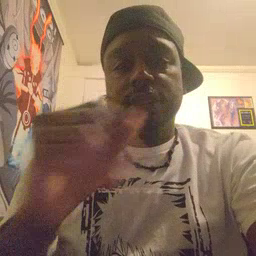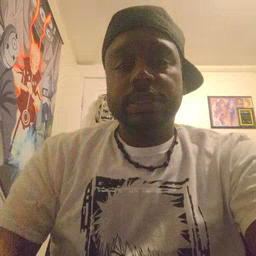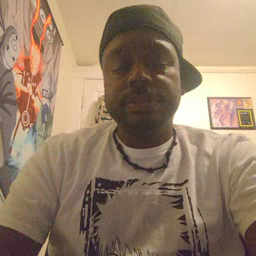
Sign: story